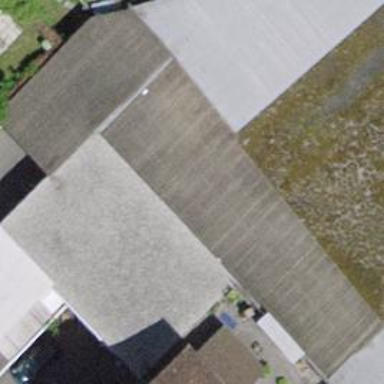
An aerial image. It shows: View of roof of building.